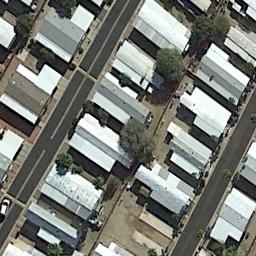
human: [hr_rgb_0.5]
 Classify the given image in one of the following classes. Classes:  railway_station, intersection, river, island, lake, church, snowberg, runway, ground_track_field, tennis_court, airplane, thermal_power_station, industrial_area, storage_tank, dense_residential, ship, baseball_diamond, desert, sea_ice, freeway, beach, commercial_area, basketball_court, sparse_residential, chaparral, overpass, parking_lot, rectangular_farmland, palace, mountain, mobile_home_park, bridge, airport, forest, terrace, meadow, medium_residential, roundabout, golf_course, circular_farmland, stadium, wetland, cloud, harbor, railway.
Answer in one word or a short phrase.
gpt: mobile_home_park